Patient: sex M, age 51
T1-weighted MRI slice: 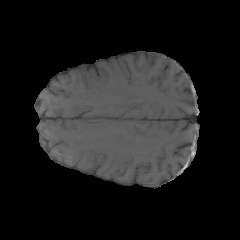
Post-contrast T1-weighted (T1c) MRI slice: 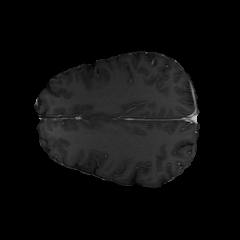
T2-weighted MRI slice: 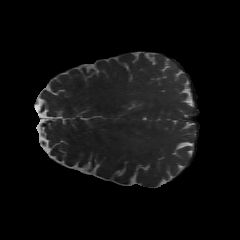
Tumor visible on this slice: yes
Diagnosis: Glioblastoma, IDH-wildtype
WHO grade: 4